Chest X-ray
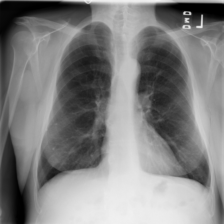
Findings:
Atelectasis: negative
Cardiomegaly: negative
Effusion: negative
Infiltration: negative
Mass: positive
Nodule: negative
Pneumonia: negative
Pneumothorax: negative
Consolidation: negative
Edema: negative
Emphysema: negative
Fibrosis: negative
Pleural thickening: negative
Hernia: negative